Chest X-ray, PA view. Patient: 60 years old, sex F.
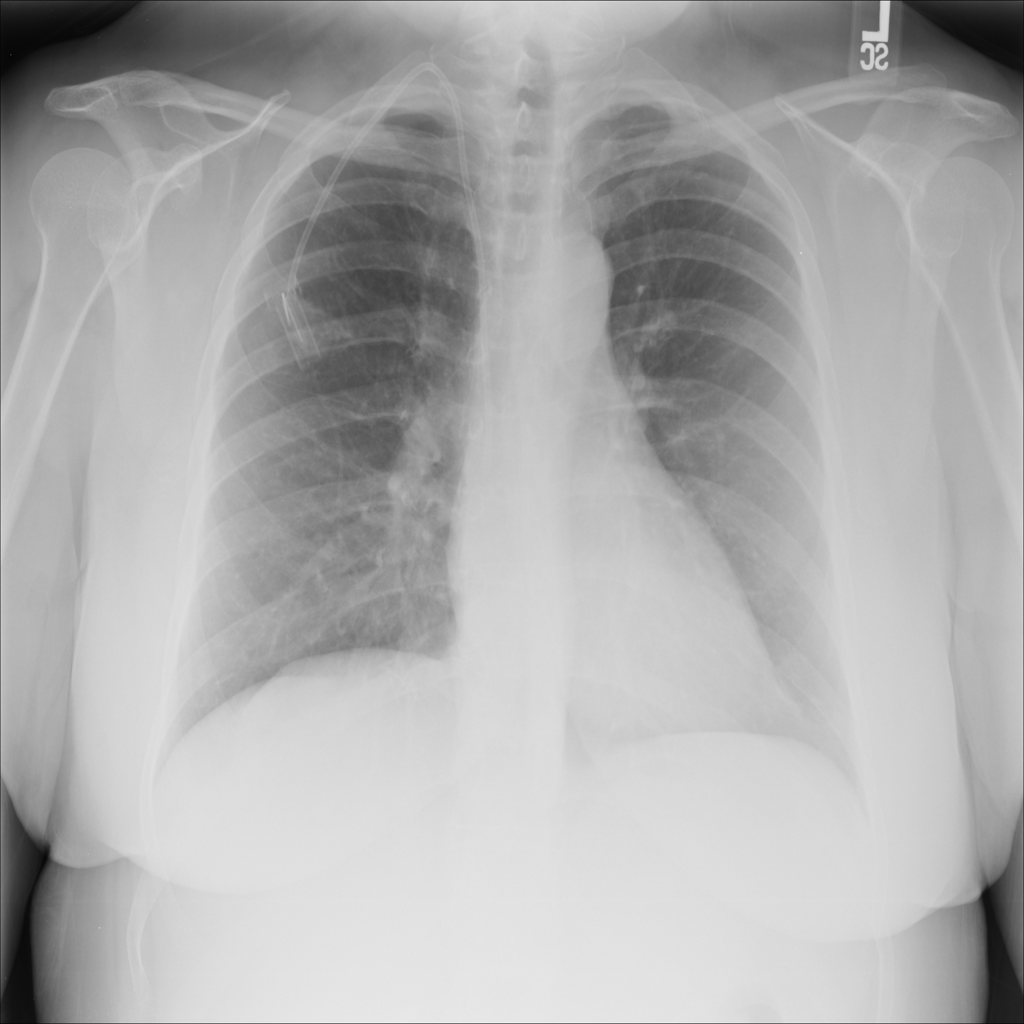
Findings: No Finding